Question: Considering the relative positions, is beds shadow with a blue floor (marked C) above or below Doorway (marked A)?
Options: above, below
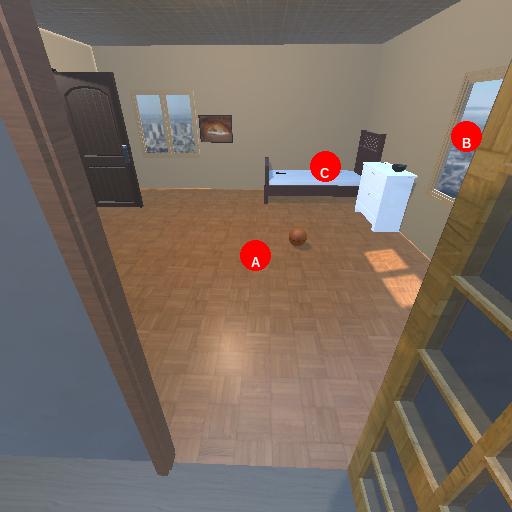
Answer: above